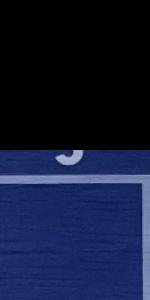
Label: Empty